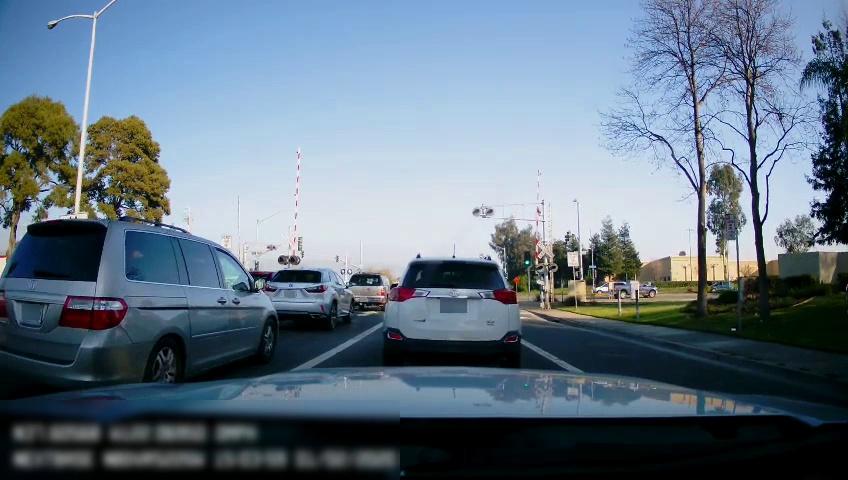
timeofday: Day
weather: Sunny
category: Drivable Space
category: Drivable Space
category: Vehicles | SUV
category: Vehicles | Car
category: Vehicles | Car
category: Vehicles | SUV
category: Vehicles | SUV
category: Vehicles | Van
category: Vehicles | SUV
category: Lanes | Current Lane
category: Lanes | Current Lane
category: Traffic | Signs
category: Traffic | Lights
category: Traffic | Lights
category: Traffic | Lights
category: Traffic | Lights
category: Traffic | Signs
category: Traffic | Lights
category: Traffic | Signs